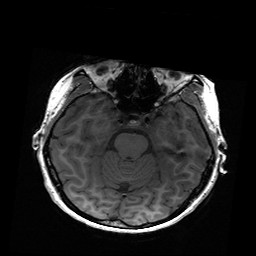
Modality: T1w
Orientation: sagittal